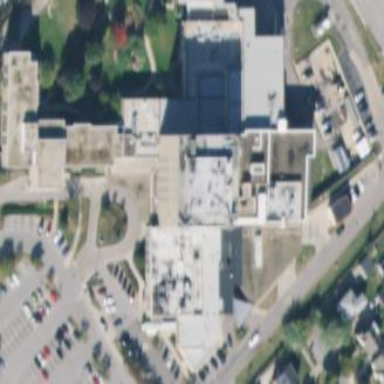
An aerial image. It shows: Hospital building.